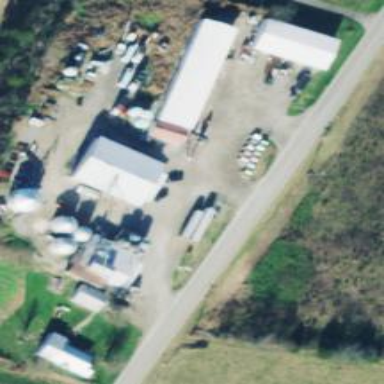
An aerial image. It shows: Silo.